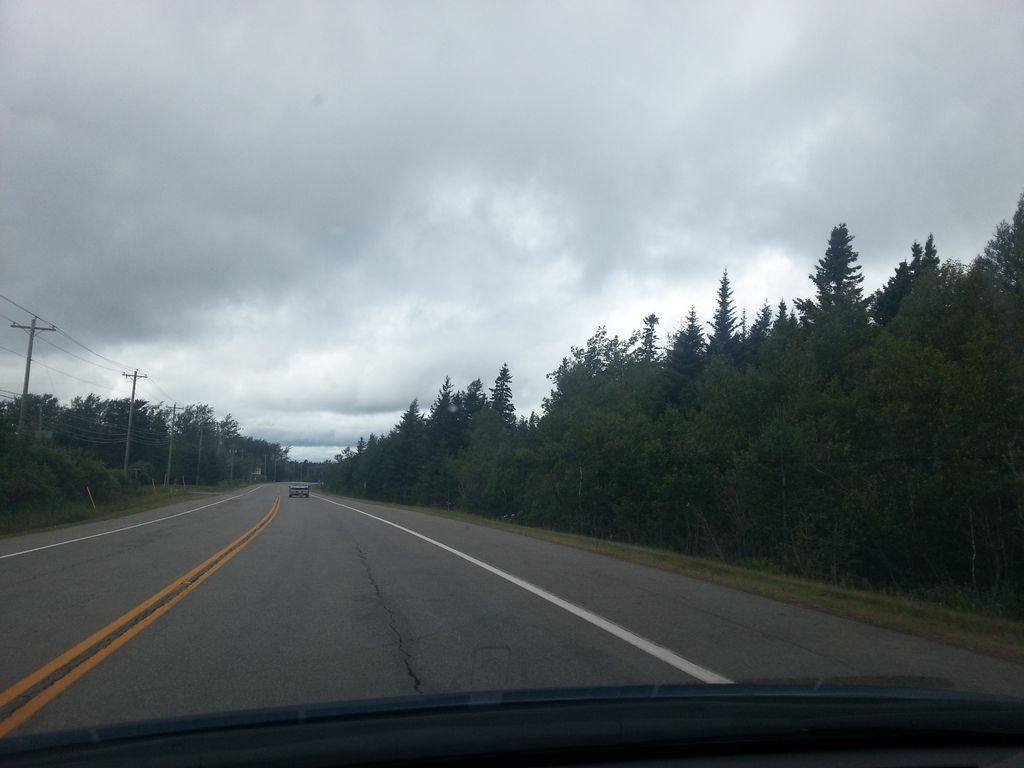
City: charlottetown